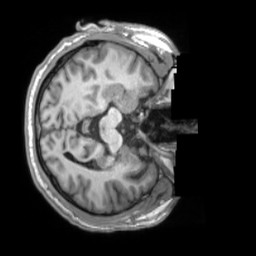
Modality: T1w
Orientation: axial
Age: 58
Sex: male
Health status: ill
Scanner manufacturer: siemens
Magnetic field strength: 3 T
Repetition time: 2.2 s
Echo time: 0.00157 s